Гонщик едет по горизонтальной трассе и приближается к повороту с внешним радиусом $R_0$ и внутренним $R_1$. Его скорость вдали от поворота $v_d > \sqrt{\mu gR_0}$, где $\mu$ — коэффициент трения покоя между поверхностью трассы и колёсами автомобиля, не зависящий от скорости последнего. При решении задачи автомобиль считайте материальной точкой, а сопротивлением воздуха можно пренебречь.
Какую из двух полос, показанных на рисунке (a), — внутреннюю или внешнюю — должен выбрать гонщик, чтобы преодолеть поворот за минимально возможное время, если трасса поворачивает на $90^{\circ}$.
Какую из двух полос, показанных на рисунке (b), — внутреннюю или внешнюю — должен выбрать гонщик, чтобы преодолеть поворот за минимально возможное время, если трасса поворачивает на $180^{\circ}$.
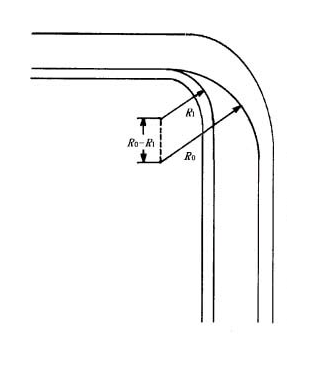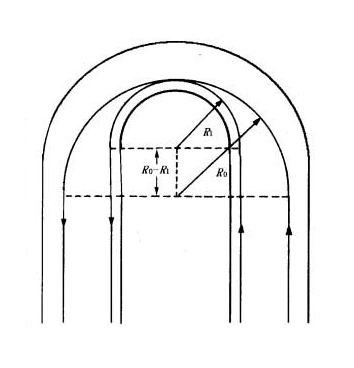
Какую из двух полос, показанных на рисунке (a), — внутреннюю или внешнюю — должен выбрать гонщик, чтобы преодолеть поворот за минимально возможное время, если трасса поворачивает на $90^{\circ}$.
Ответ: Гонщик должен выбрать внешнюю полосу независимо от его изначальной скорости $v_d$.

Какую из двух полос, показанных на рисунке (b), — внутреннюю или внешнюю — должен выбрать гонщик, чтобы преодолеть поворот за минимально возможное время, если трасса поворачивает на $180^{\circ}$.
Ответ: 1. Гонщик должен выбрать внешнюю полосу, если его изначальная скорость$$\sqrt{\mu gR_0} < v_d < \frac{\sqrt{\mu gR_0}+\sqrt{\mu gR_1}}{\pi-2}.$$ 2. Гонщик должен выбрать внутреннюю полосу, если его изначальная скорость$$v_d > \frac{\sqrt{\mu gR_0}+\sqrt{\mu gR_1}}{\pi-2}.$$ 3. Движение по каждой из полос займёт у гонщика одно и то же время, если его изначальная скорость$$v_d = \frac{\sqrt{\mu gR_0}+\sqrt{\mu gR_1}}{\pi-2}.$$
Темы:
T, Механика, Динамика, Китайские, Движение по окружности